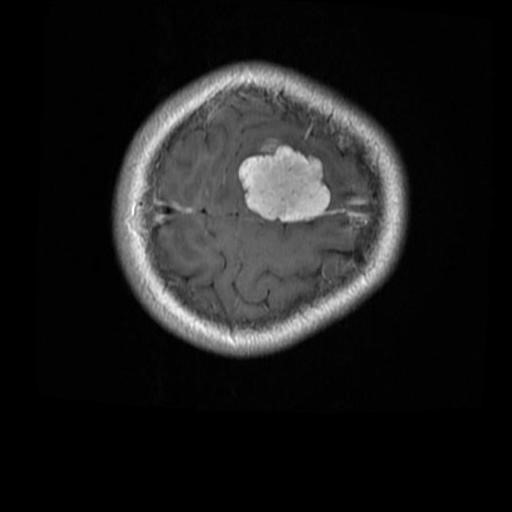
Label: brain_menin